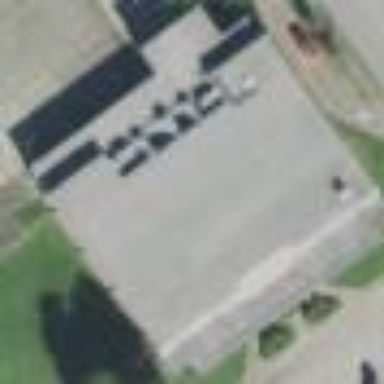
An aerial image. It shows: Building that serves as post office.